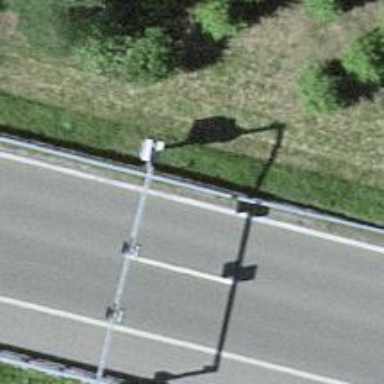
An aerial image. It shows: Gantry with signals.